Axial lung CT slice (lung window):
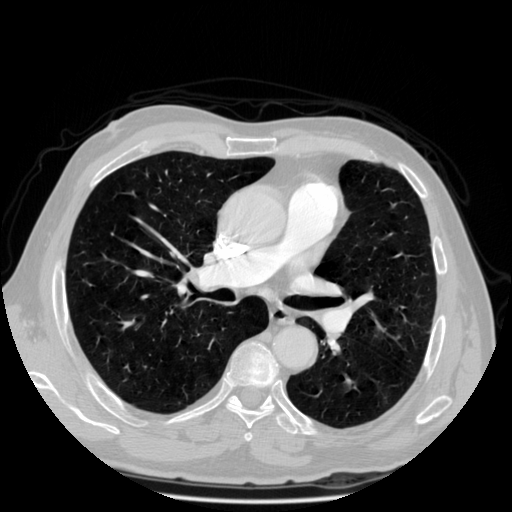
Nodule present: no